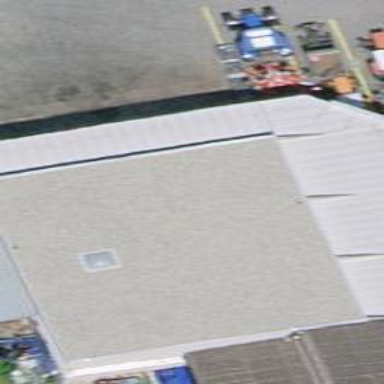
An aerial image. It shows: View of roof of building.